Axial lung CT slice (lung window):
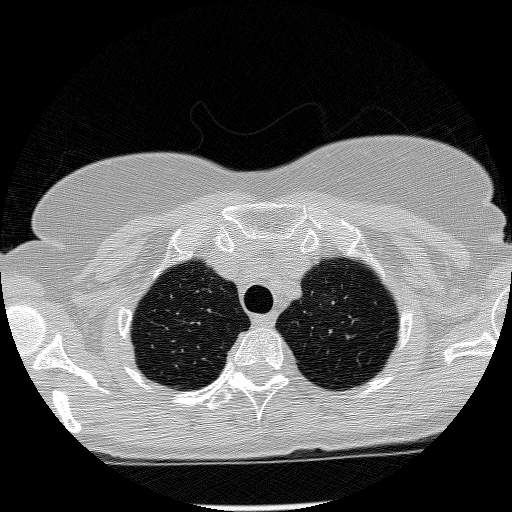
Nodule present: no